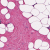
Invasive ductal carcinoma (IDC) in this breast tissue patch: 0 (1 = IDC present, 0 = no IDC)